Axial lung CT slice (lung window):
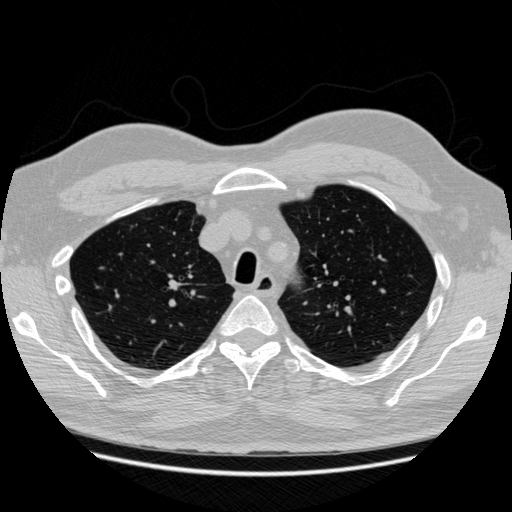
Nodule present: no